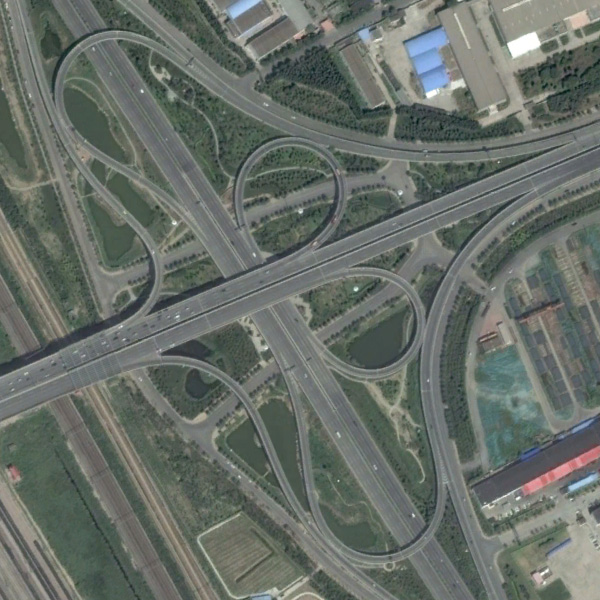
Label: Viaduct